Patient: sex F, age 76
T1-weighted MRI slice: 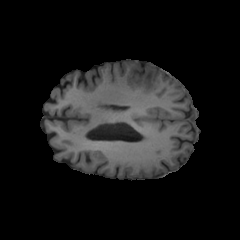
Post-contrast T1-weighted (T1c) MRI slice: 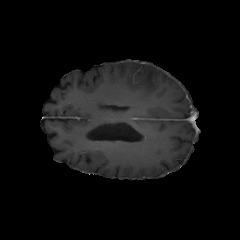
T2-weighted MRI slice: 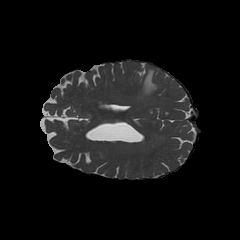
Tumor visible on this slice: yes
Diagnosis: Glioblastoma, IDH-wildtype
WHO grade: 4